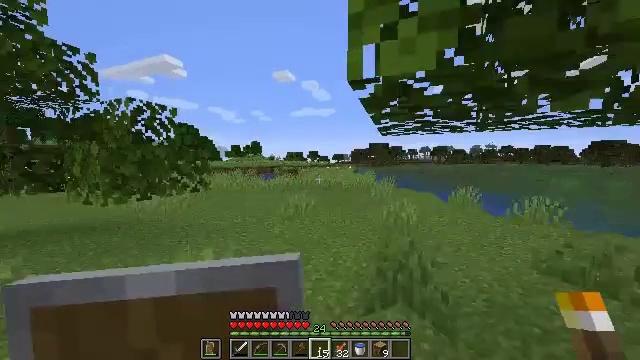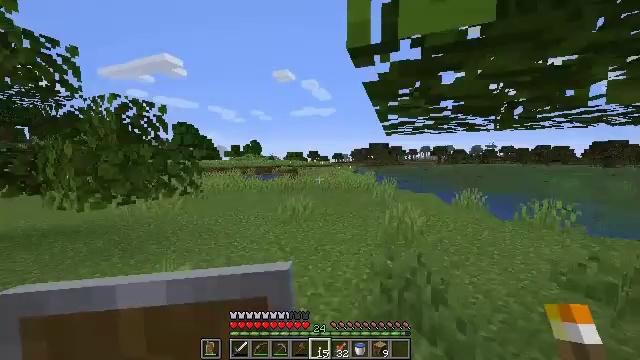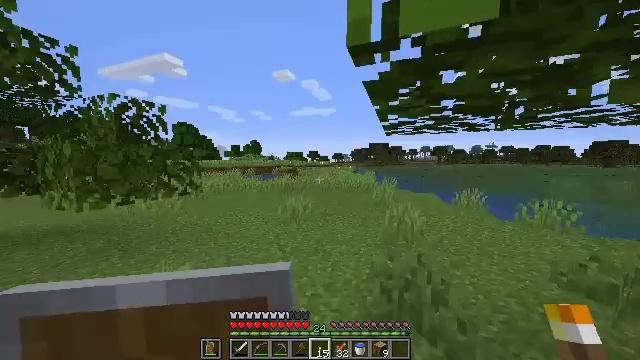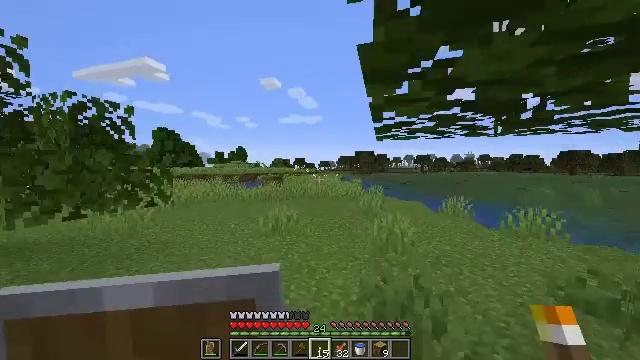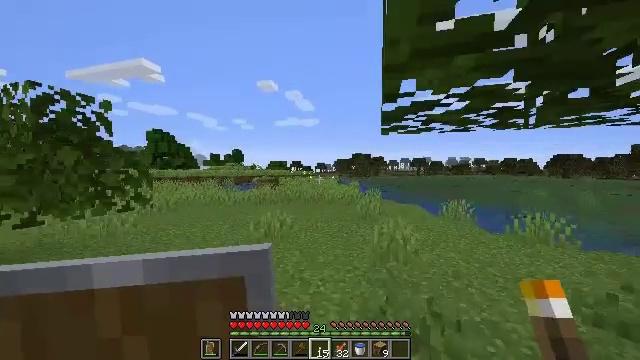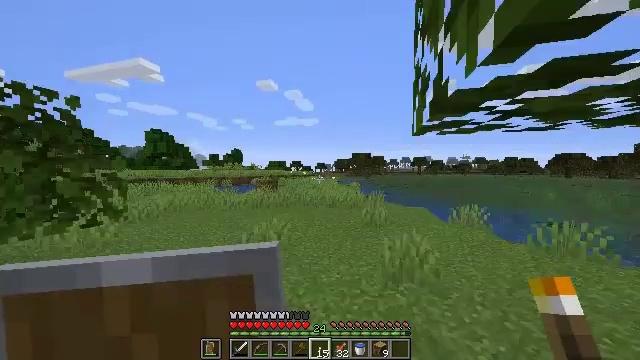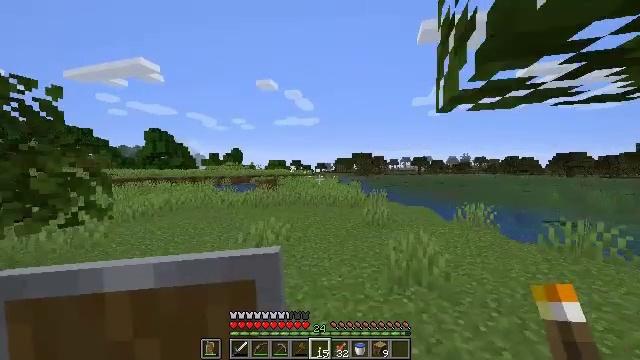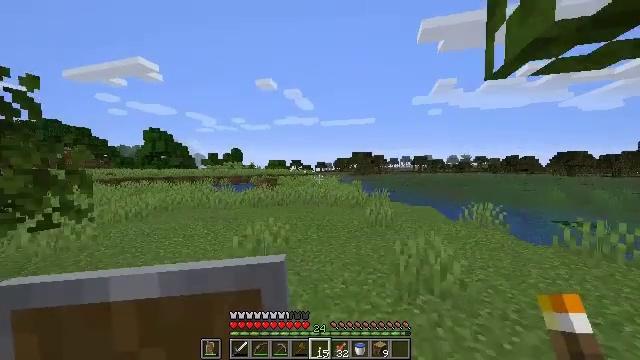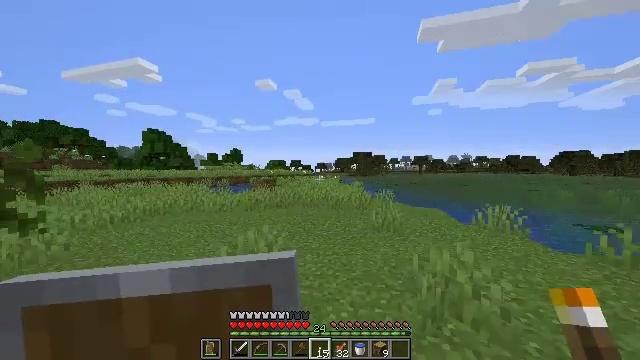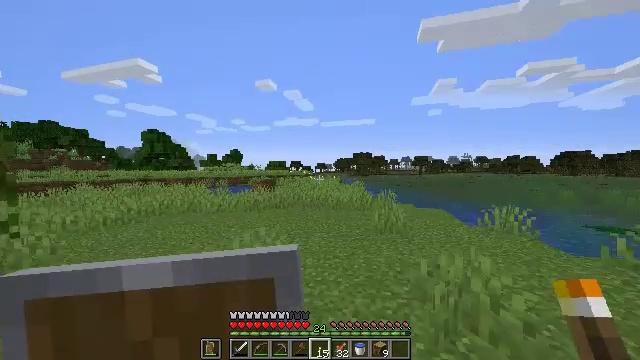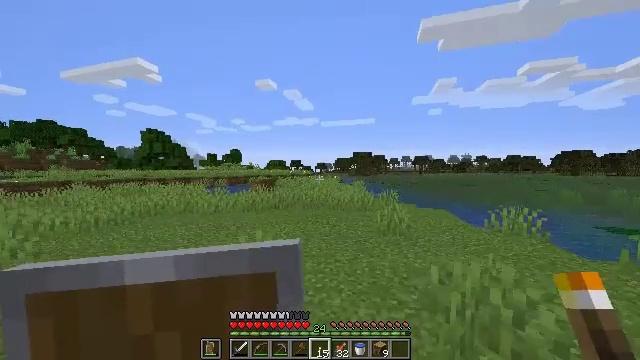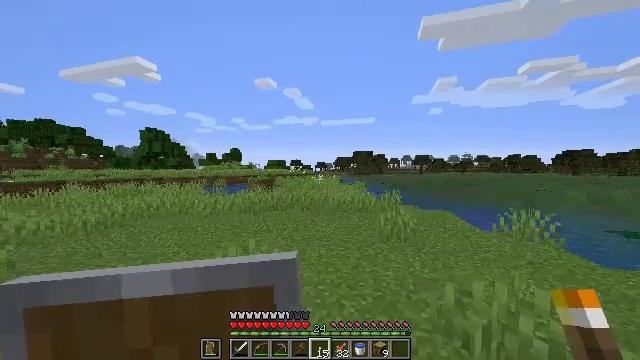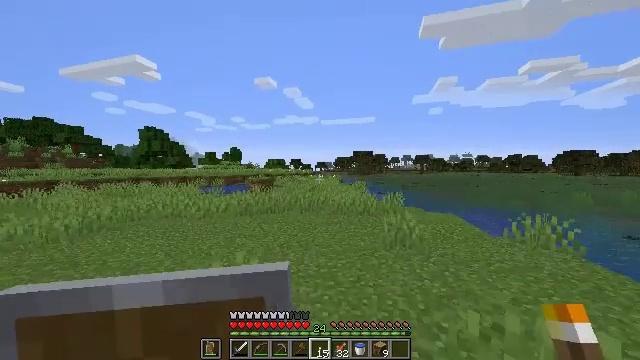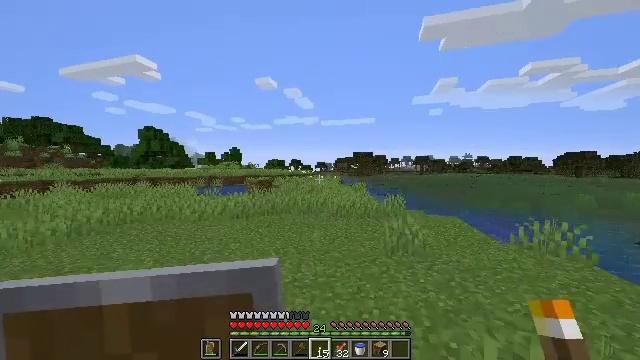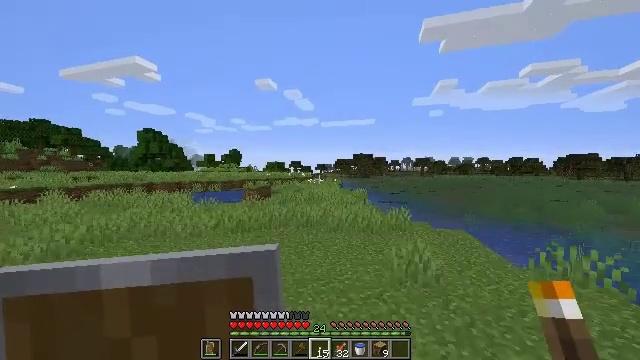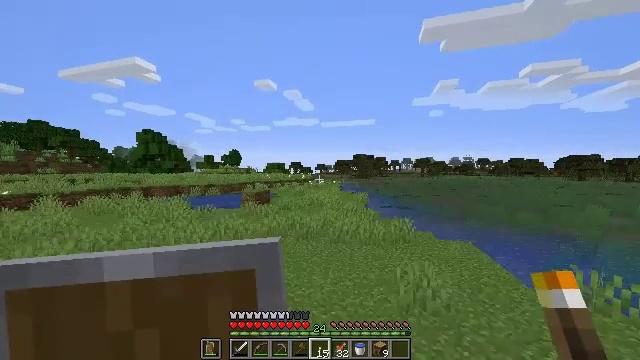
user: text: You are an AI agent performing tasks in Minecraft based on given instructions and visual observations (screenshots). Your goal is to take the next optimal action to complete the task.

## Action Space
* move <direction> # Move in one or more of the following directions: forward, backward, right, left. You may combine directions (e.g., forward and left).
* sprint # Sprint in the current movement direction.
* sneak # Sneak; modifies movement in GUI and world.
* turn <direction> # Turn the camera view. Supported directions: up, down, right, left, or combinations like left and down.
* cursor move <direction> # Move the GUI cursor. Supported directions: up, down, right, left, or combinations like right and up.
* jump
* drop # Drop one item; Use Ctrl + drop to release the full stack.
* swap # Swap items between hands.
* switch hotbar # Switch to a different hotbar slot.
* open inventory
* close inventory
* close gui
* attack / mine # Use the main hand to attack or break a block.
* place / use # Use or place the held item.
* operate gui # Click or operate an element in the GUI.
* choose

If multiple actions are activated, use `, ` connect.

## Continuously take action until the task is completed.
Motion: motion action
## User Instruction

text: Clear the seagrass to get an item.
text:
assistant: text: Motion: move forward
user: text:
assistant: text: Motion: move forward
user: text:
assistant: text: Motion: move forward, turn right and up
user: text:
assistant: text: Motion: move forward, jump
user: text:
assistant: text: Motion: move forward, jump
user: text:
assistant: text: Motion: move forward, jump
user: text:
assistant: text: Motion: move forward, jump
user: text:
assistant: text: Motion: move forward
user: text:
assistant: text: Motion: move forward
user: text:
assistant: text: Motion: move forward
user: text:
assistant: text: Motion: move forward
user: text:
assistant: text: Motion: move forward
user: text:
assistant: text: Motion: move forward, jump
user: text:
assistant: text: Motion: move forward, jump
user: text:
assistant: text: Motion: move forward, jump
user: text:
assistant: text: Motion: move forward, jump
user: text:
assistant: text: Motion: move forward, jump
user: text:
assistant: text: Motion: move forward, turn down
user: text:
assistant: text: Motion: move forward, turn right and down
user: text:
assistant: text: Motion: move forward, turn right and down
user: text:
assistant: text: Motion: move forward, turn right
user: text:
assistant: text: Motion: move forward, turn right
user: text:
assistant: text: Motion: move forward
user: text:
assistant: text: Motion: move forward
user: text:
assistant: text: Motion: move forward
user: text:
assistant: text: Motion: move forward
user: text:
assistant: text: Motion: move forward, jump
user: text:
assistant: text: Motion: move forward, jump
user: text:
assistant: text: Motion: move forward, jump
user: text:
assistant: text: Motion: move forward, jump